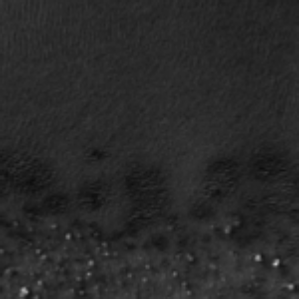
Label: frost